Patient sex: M
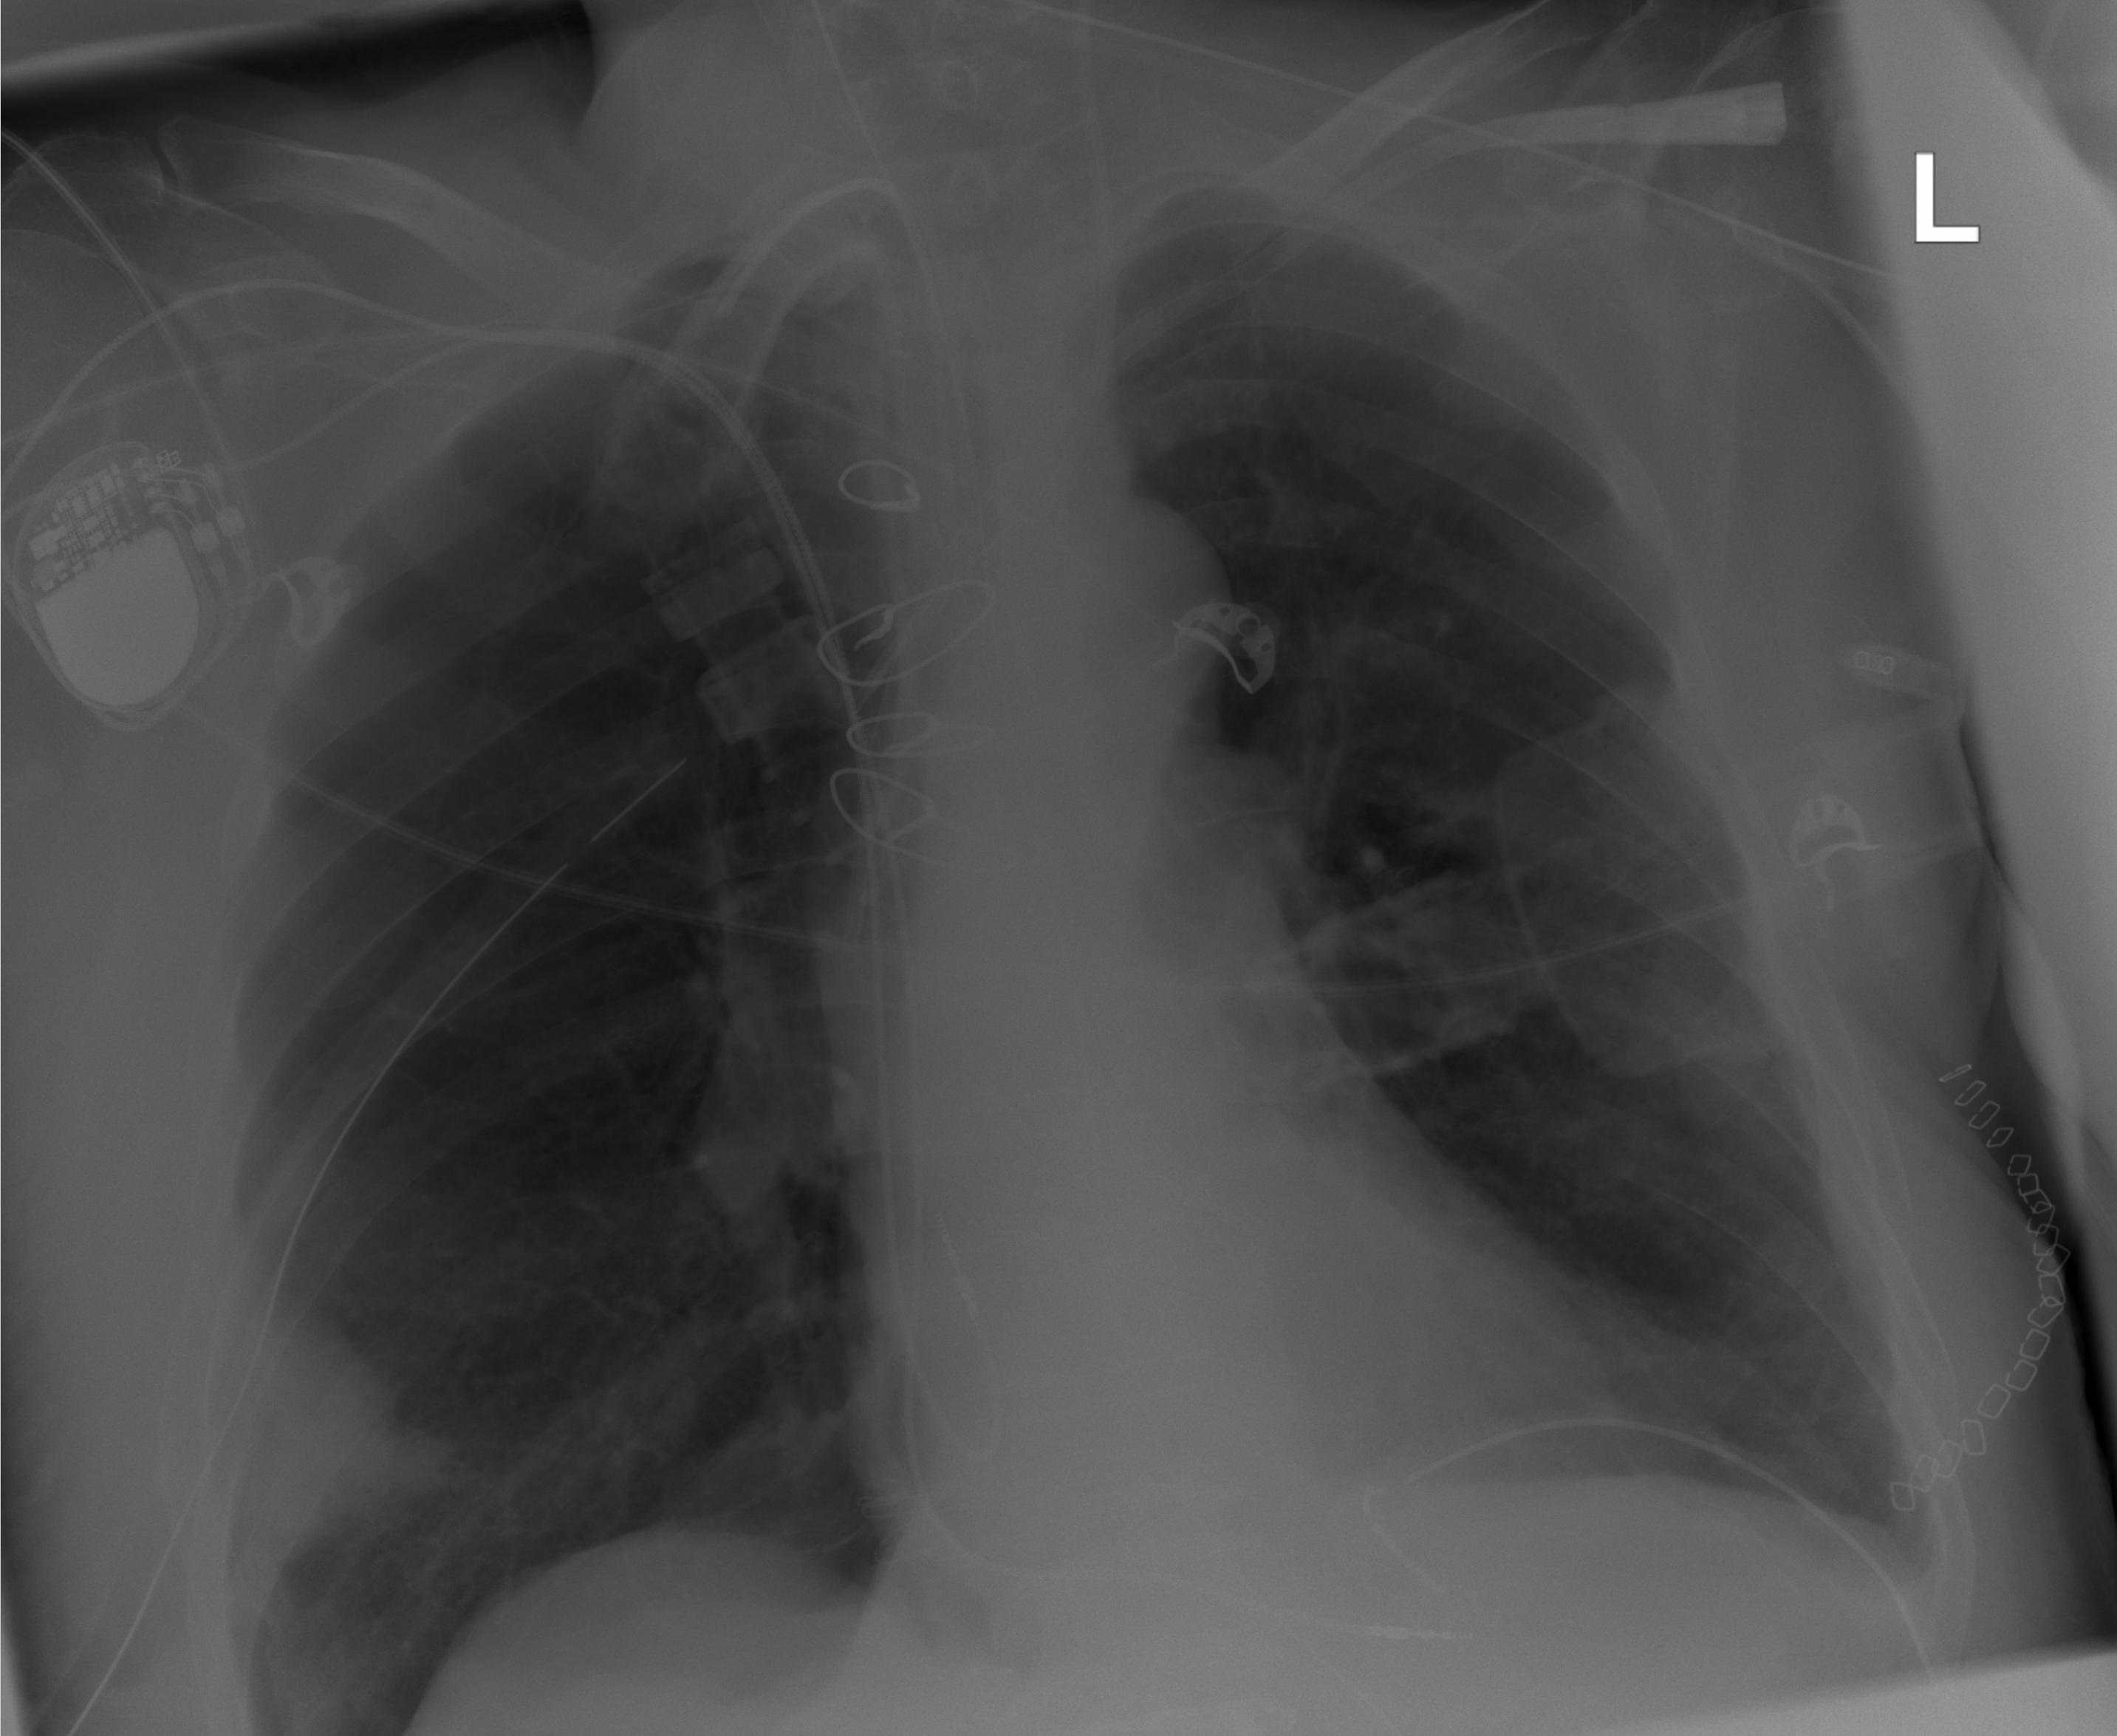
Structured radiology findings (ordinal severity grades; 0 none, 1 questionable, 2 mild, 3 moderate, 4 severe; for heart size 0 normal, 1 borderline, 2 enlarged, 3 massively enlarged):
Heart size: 0
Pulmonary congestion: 0
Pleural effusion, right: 2
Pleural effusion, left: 2
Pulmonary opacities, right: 2
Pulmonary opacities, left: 0
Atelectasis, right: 2
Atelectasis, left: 2